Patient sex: F
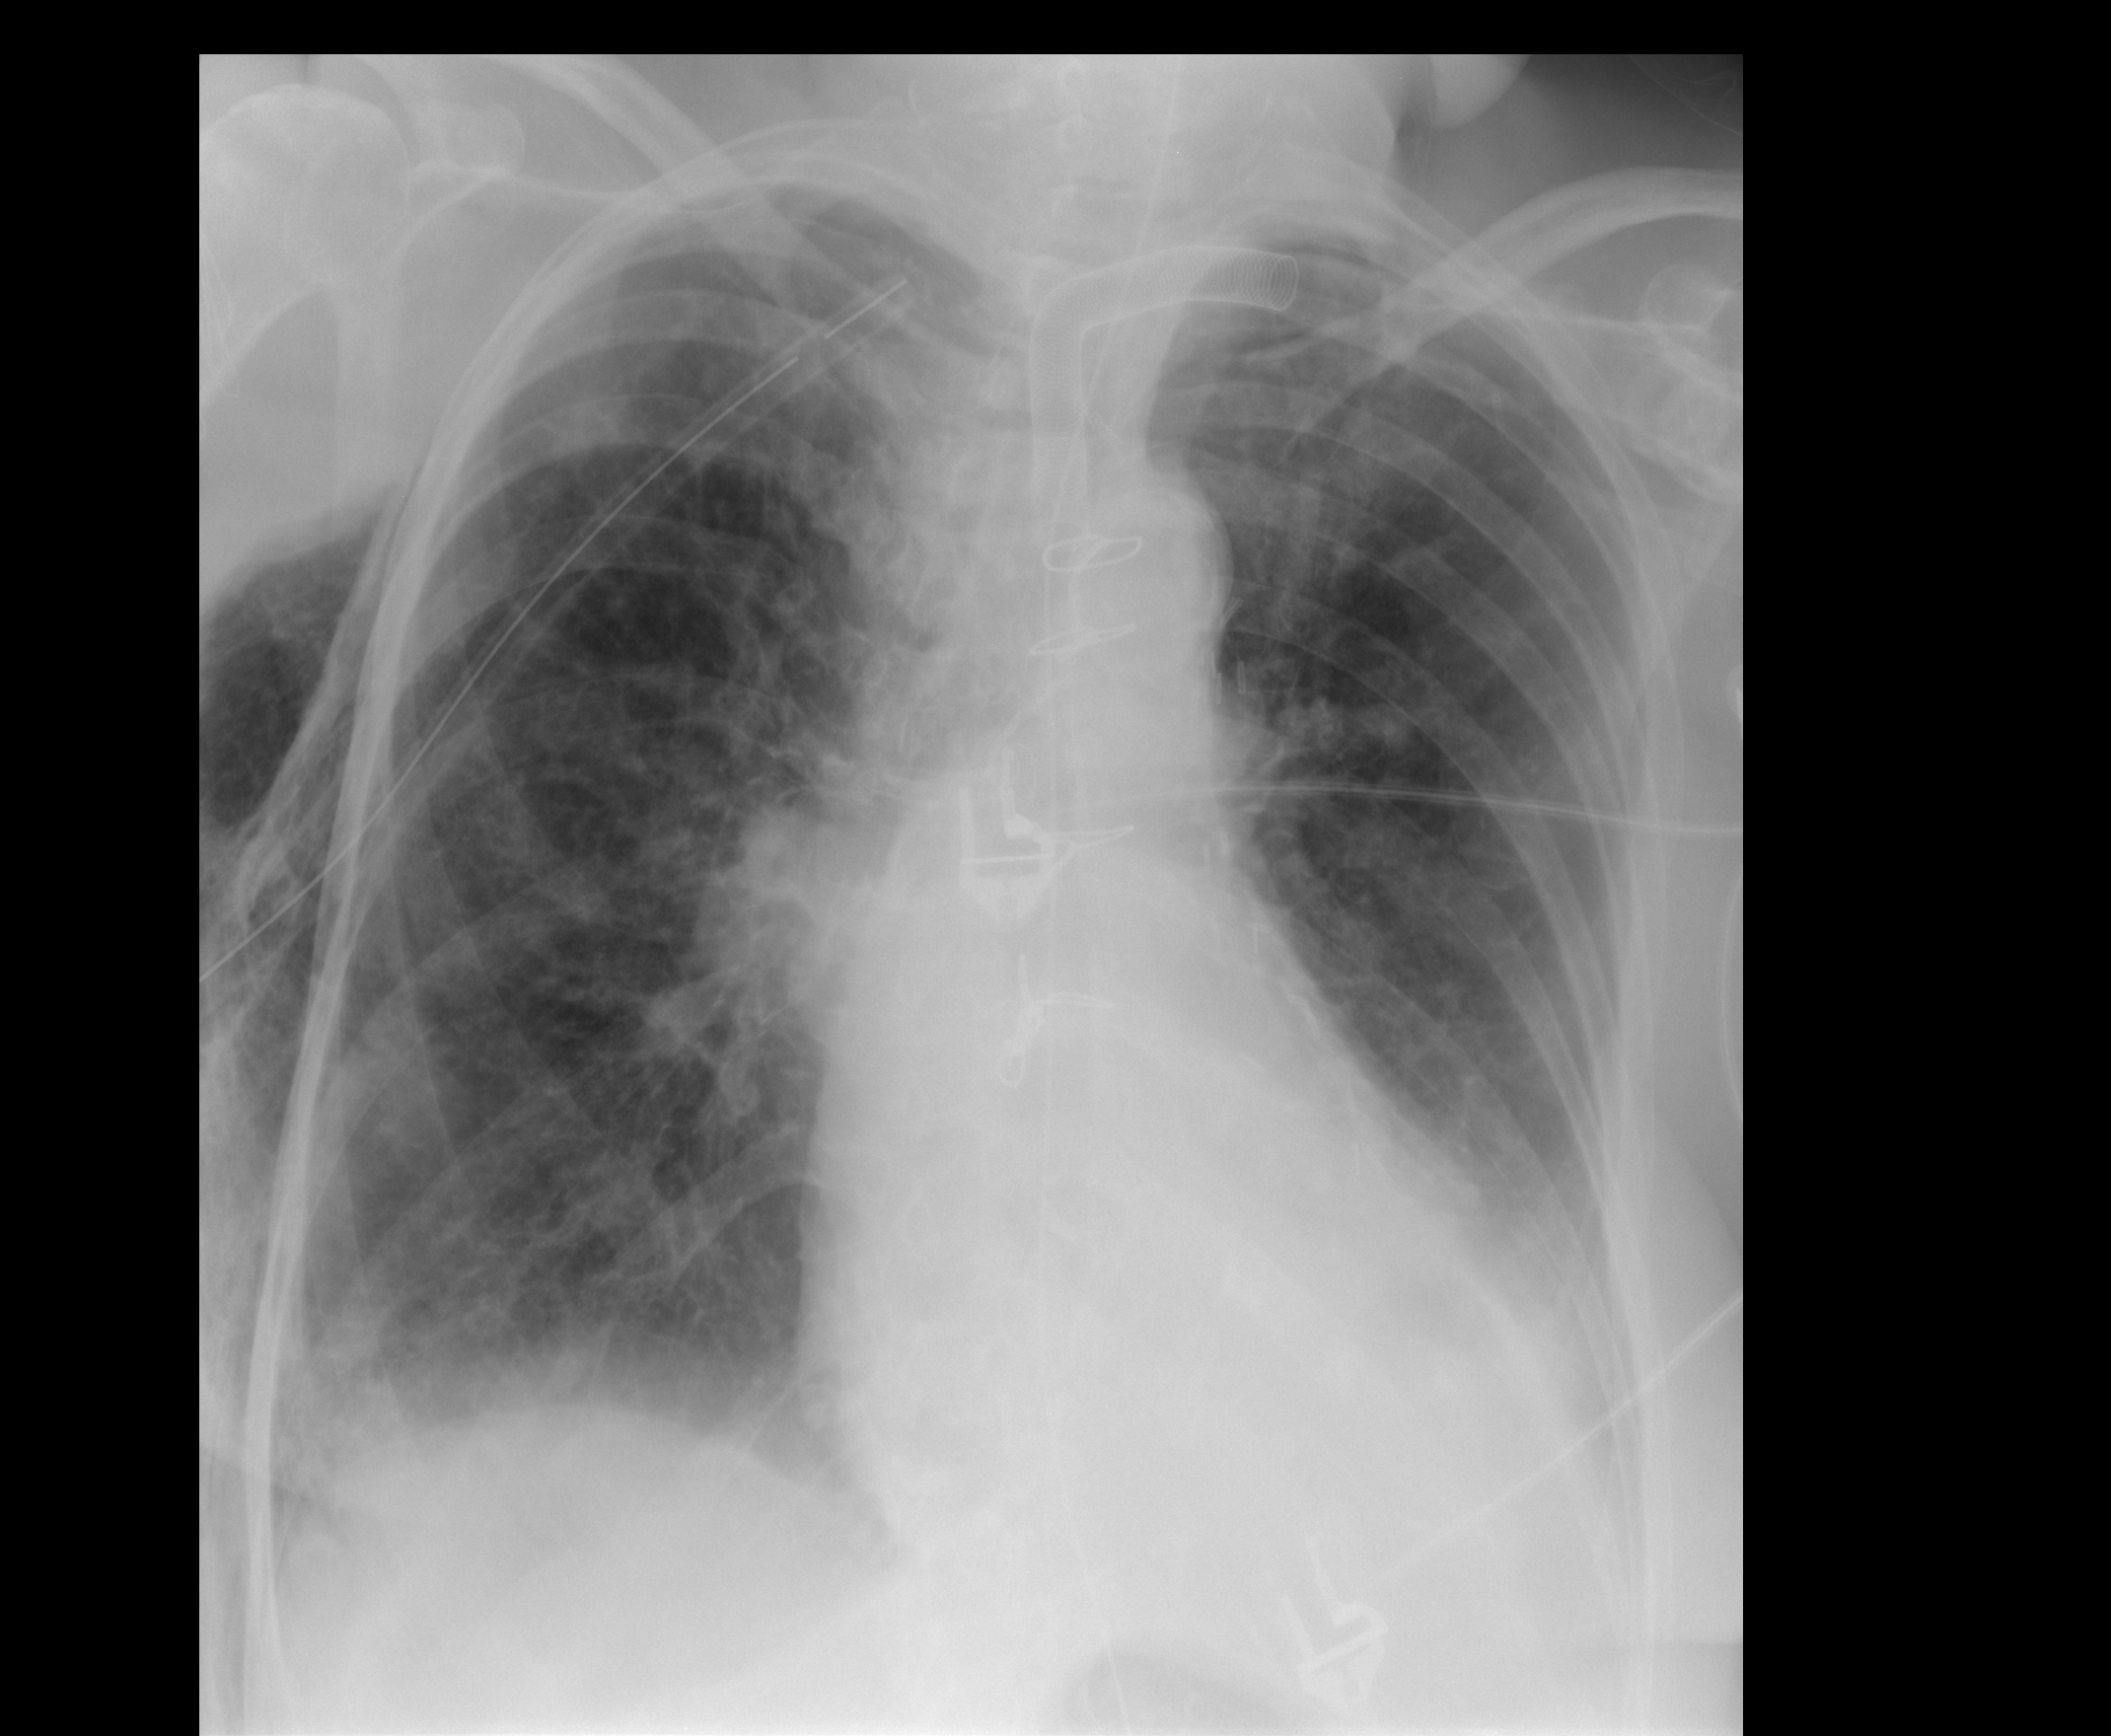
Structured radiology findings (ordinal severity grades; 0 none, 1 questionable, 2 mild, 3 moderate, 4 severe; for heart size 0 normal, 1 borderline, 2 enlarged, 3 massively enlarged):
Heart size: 2
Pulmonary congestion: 0
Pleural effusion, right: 0
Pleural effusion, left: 1
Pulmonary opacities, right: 0
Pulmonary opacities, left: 0
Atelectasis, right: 2
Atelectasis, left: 2